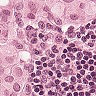
Metastatic tissue present: yes